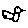
Label: bird